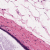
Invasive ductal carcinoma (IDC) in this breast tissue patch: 0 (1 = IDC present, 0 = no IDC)